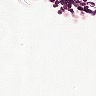
Metastatic tissue present: no